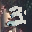
Label: 3